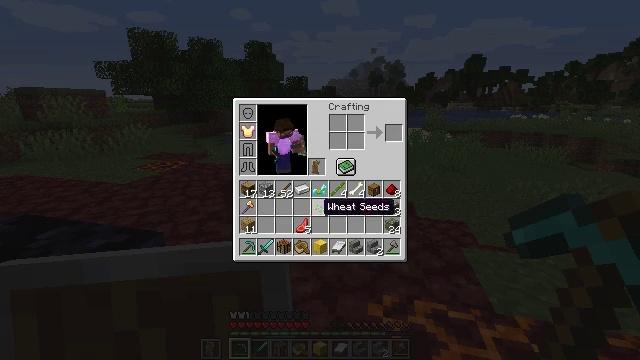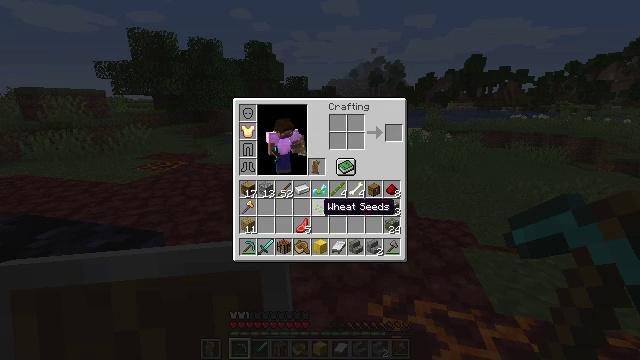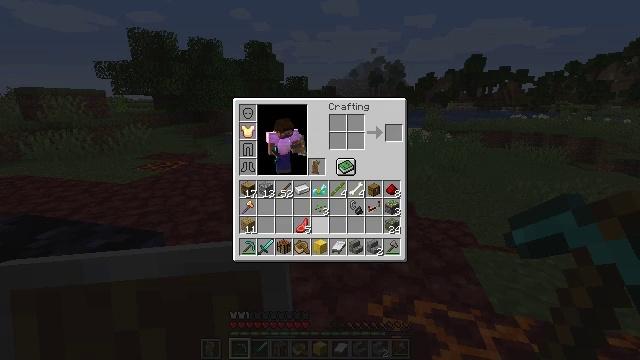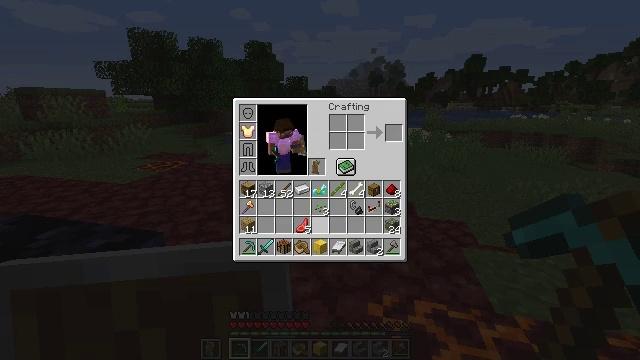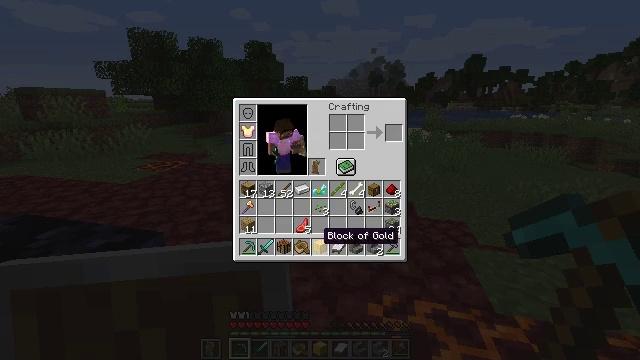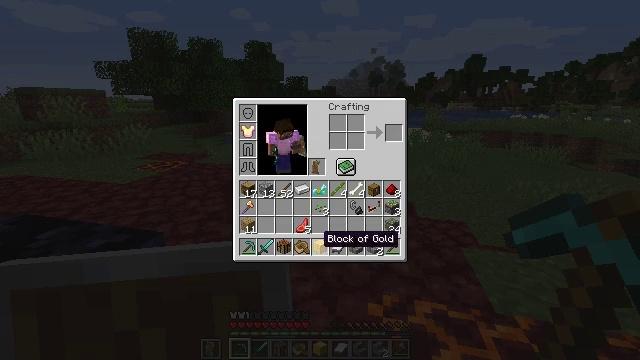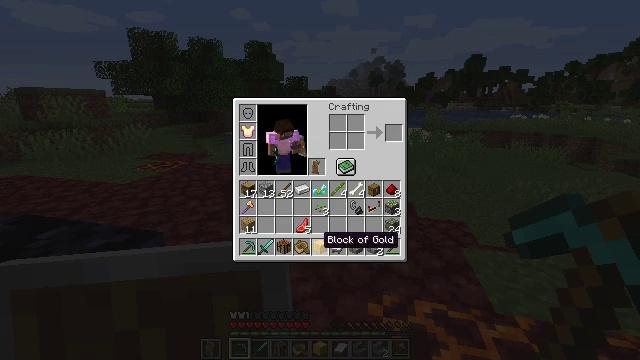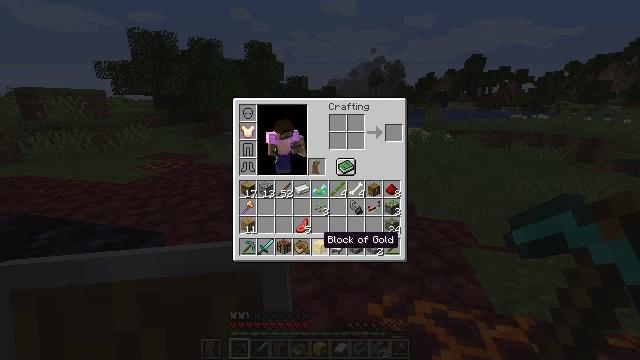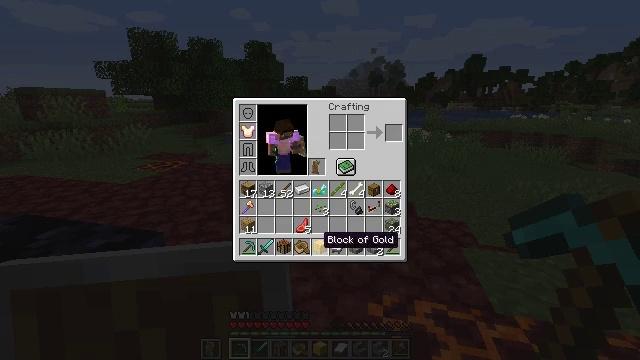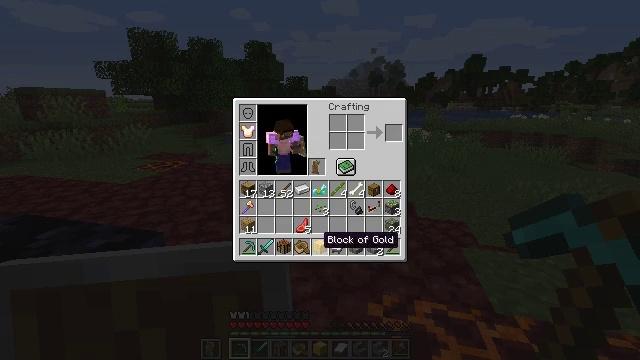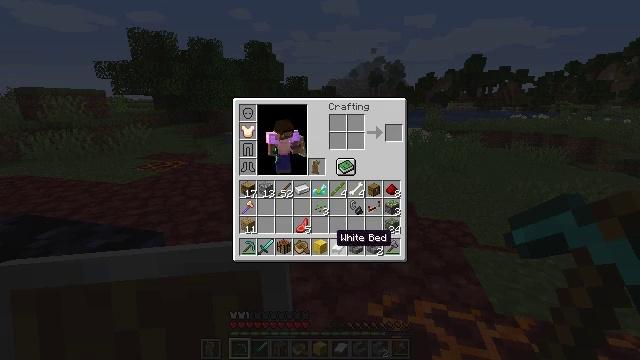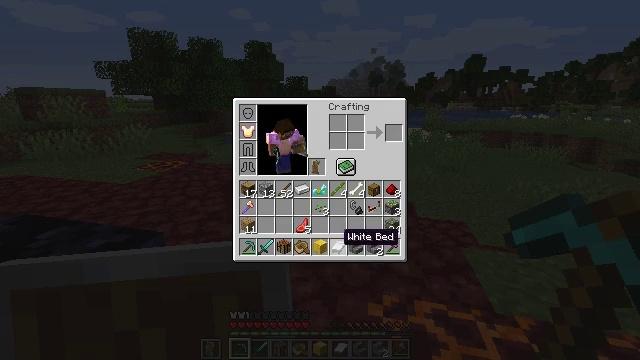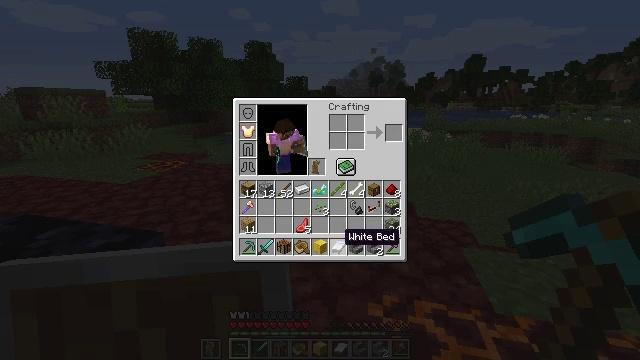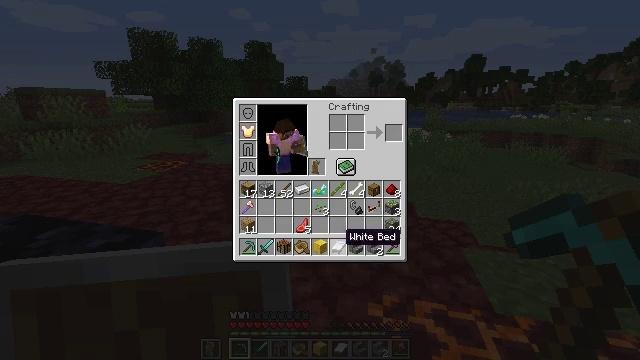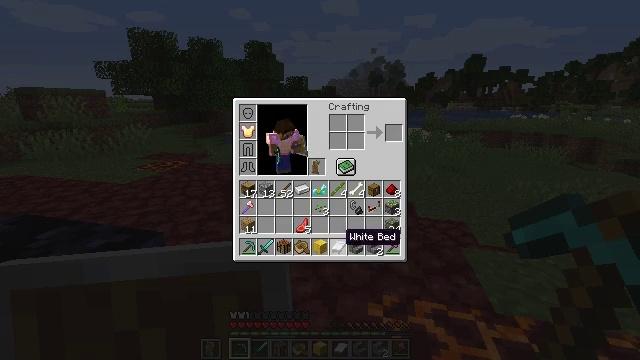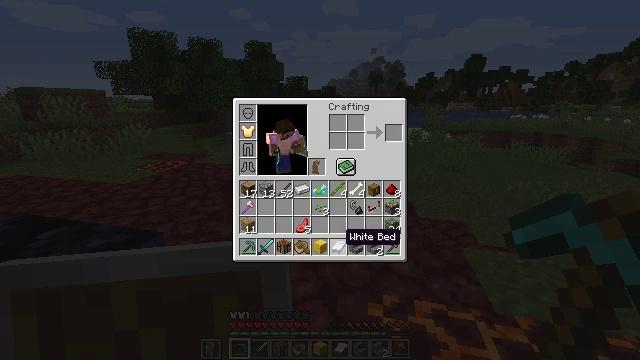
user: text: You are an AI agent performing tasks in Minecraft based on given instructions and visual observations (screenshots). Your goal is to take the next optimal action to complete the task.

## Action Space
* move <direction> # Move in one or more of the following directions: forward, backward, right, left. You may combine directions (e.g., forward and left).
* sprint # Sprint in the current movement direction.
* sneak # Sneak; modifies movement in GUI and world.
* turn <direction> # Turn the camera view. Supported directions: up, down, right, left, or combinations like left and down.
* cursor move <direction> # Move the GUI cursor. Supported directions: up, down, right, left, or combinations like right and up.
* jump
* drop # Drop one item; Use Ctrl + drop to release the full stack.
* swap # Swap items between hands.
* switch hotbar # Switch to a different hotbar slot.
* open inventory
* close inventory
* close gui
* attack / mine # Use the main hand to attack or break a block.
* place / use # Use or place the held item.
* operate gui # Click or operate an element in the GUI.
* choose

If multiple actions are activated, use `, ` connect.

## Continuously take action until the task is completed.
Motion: motion action
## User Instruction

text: Drop stone brick stairs.
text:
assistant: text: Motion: sprint
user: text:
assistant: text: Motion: sprint
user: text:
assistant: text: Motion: sprint, cursor move down
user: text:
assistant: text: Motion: sprint, cursor move down
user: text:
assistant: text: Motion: sprint
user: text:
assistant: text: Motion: sprint
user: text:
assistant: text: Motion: sprint
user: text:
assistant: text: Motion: sprint
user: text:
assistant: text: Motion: sprint
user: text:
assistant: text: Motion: sprint, cursor move right
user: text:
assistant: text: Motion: sprint, cursor move right
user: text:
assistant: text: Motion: sprint
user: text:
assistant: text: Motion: sprint
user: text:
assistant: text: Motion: no_op
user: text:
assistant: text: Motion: no_op
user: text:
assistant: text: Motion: no_op
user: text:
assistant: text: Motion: cursor move left
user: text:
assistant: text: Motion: no_op
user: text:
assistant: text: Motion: operate gui
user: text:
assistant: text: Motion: operate gui
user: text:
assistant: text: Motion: operate gui
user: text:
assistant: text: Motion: cursor move up
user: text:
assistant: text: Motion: cursor move up
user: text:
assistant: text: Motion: cursor move up
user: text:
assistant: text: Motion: no_op
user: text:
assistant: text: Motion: no_op
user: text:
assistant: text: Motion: no_op
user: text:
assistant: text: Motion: no_op
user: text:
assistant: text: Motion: operate gui
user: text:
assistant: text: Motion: operate gui